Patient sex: M
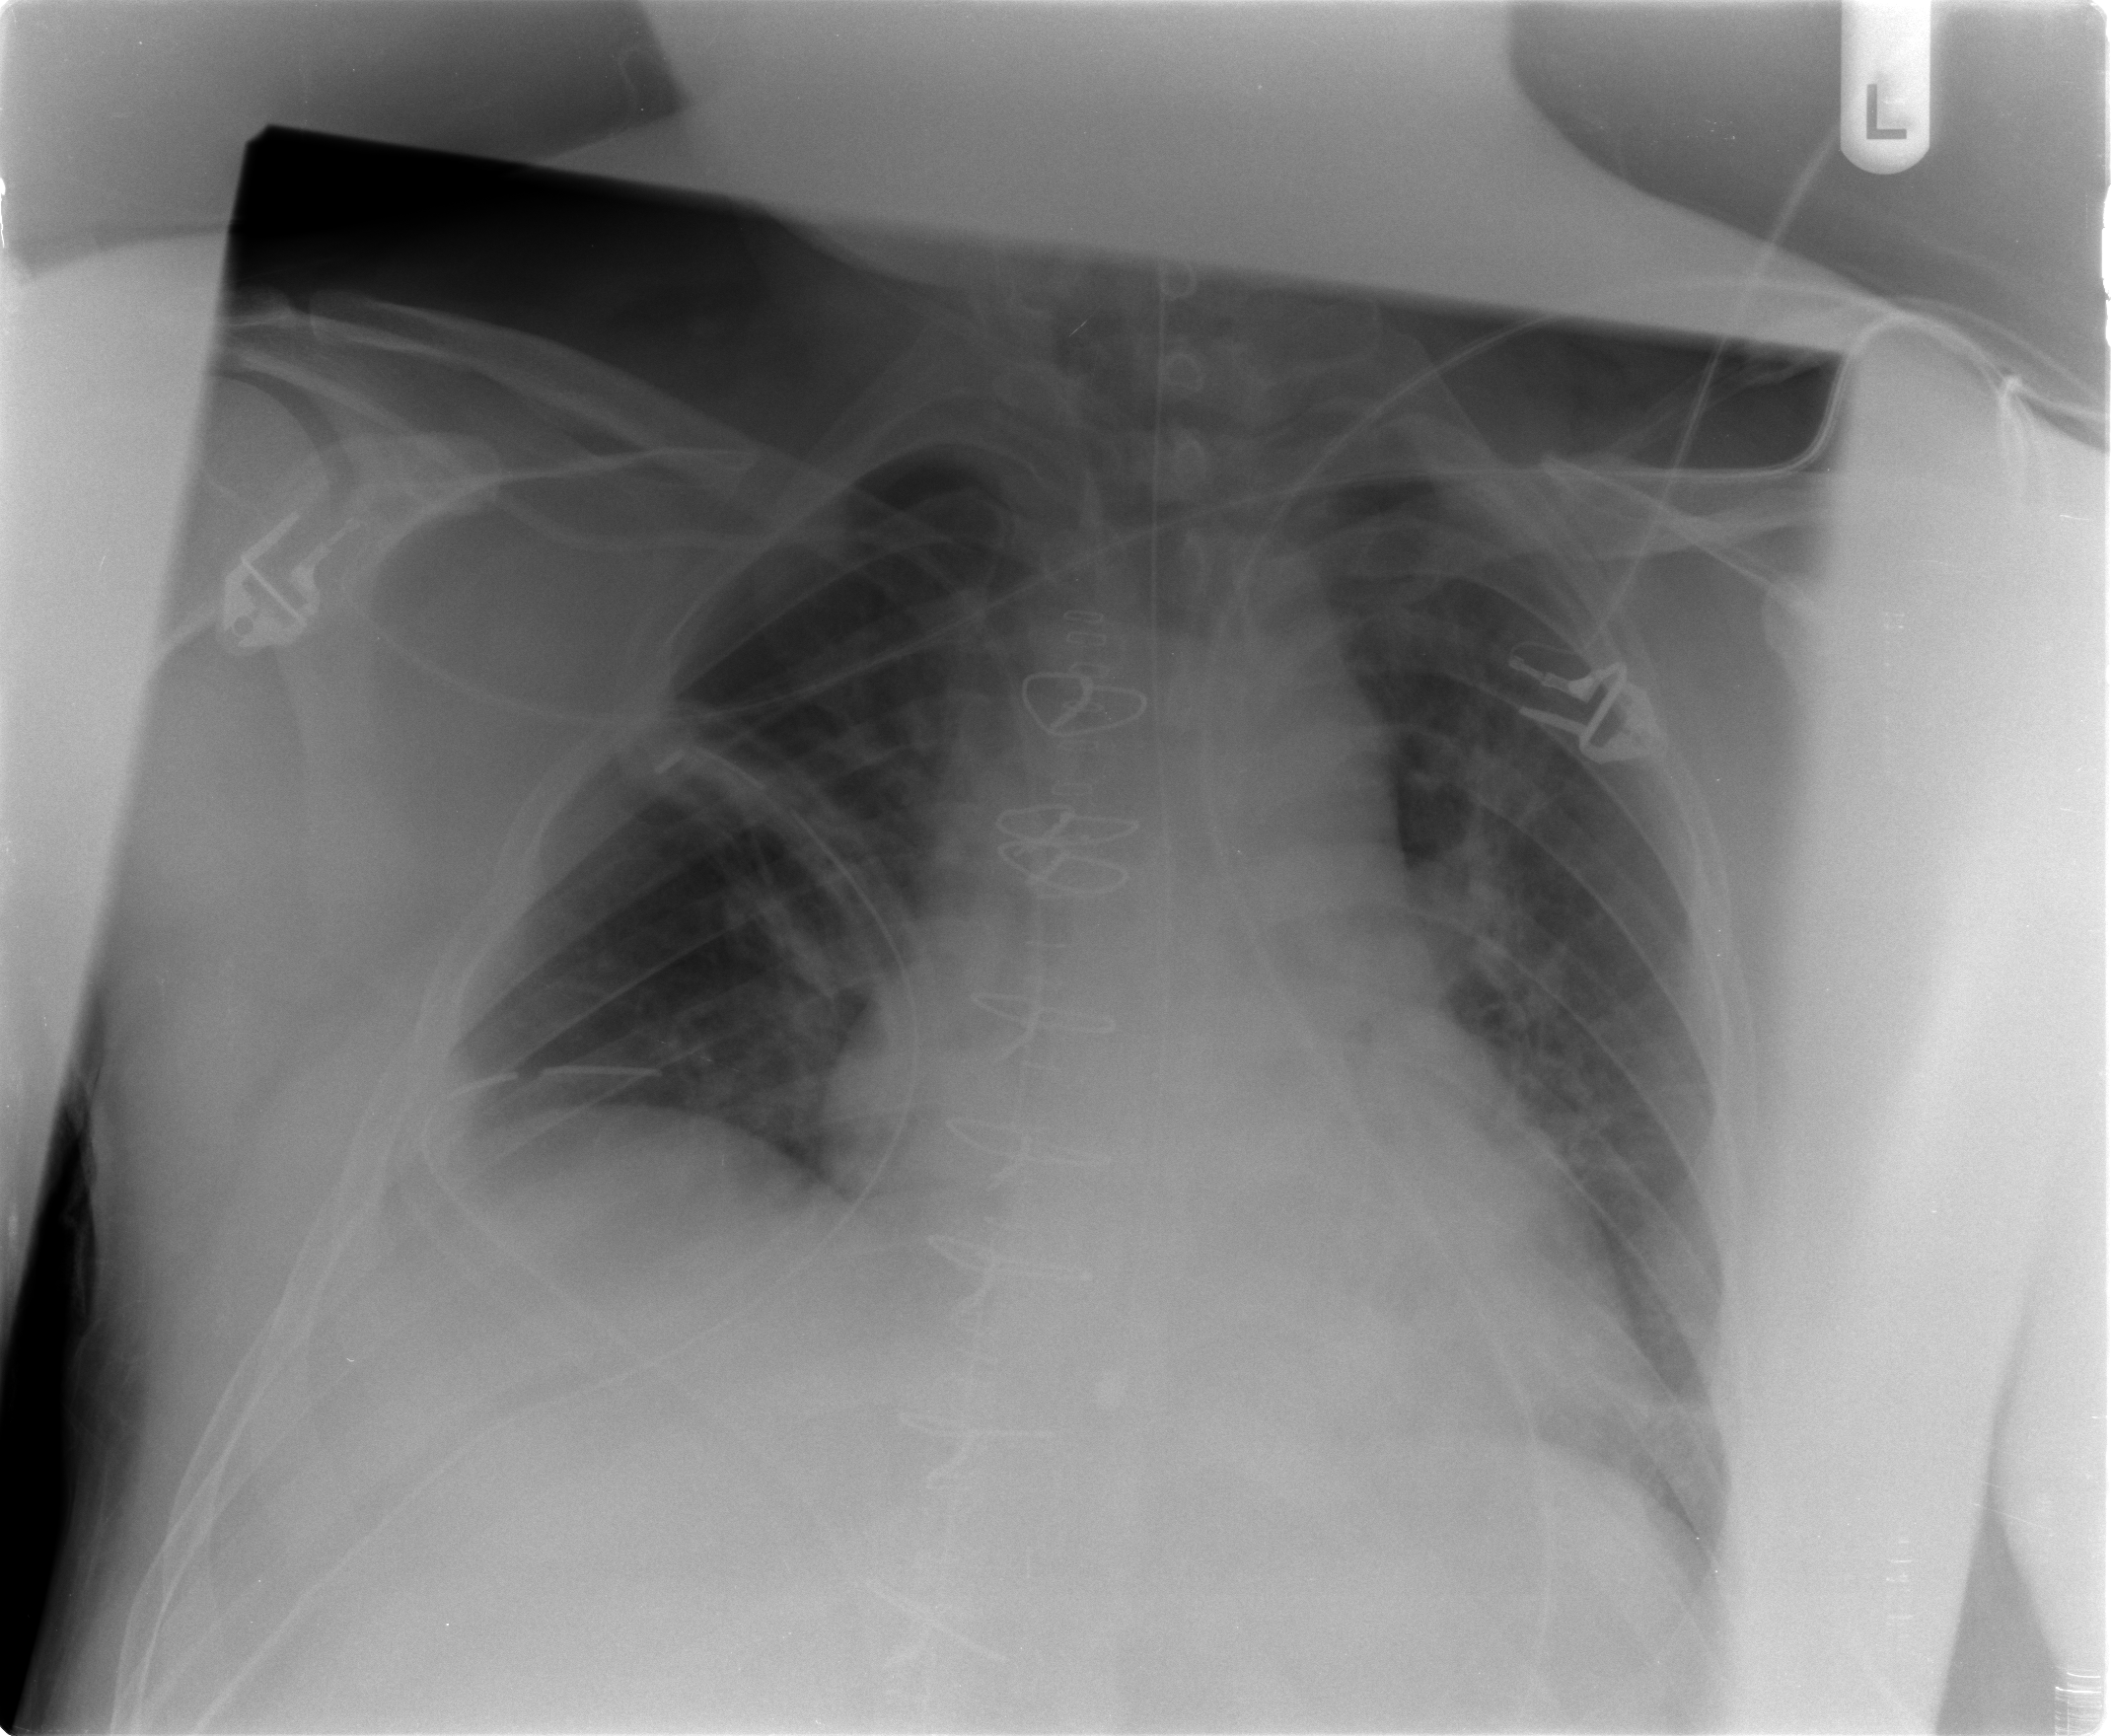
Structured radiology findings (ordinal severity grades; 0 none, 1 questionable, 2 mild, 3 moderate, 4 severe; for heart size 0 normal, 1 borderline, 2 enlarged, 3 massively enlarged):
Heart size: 0
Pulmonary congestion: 2
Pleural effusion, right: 2
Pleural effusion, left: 1
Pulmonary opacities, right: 0
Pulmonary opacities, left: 2
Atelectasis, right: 1
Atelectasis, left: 2